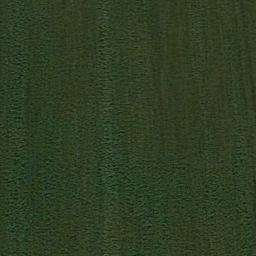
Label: meadow